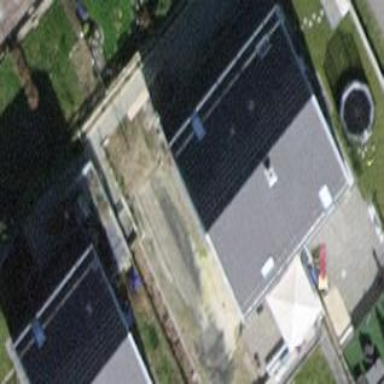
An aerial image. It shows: Building.